Question: I've been given an exercise in class that requires the following:
> An array v formed by N integers is circularly ordered if, either the array is ordered, or else 'v[N-1] <= v[0]' and 'k' with '0<k<N' such as 'ik v[i] <= v[i+1]'.Example: For this last example the answer would be 27.
I've been required to implement it using a scheme in java, given that the complexity is in the worst case , being N the array size.
So far I tried to pivot a value until I find a positive value, then knowing the other positive values are adjacent, it's possible to sum the maximum of 10 positive values with a O(1) complexity.
I thought of doing a binary search to achieve O(Log N) complexity, but this would not follow the divide and conquer pattern.
I'm easily able to implement it through a O(N) complexity like this:
'''
public static int addPositives(int[] vector){
return addPositives(vector,0,vector.length-1
}
public static int addPositives(int[] vector, int i0, int iN){
int k = (i0+iN)/2;
if (iN-i0 > 1){
return addPositives(vector,i0,k) + addPositives(vector,k+1,iN);
}else{
int temp = 0;
for (int i = i0; i <= iN; i++) {
if (vector[i]>0) temp+=vector[i];
}
return temp;
}
}
'''
However trying to land the O(Log N) gets me nowhere, how could I achieve it?
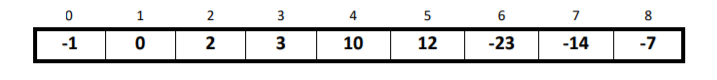
Answer: You can improve your divide and conquer implementation to meet the required running time if you prune irrelevant branches of the recursion.
After you divide the current array into two sub-arrays, compare the first and last elements of each sub-array. If both are negative and the first is smaller than the last, you know for sure that all the elements in this sub-array are negative and you don't have to make the recursive call on it (since you know it will contribute 0 to the total sum).
You can also stop the recursion if all the elements in a sub-array are positive (which can also be verified by comparing the first and last elements of the sub-array) - in that case you have to sum all the elements of that sub-array, so there's no point to continue the recursion.